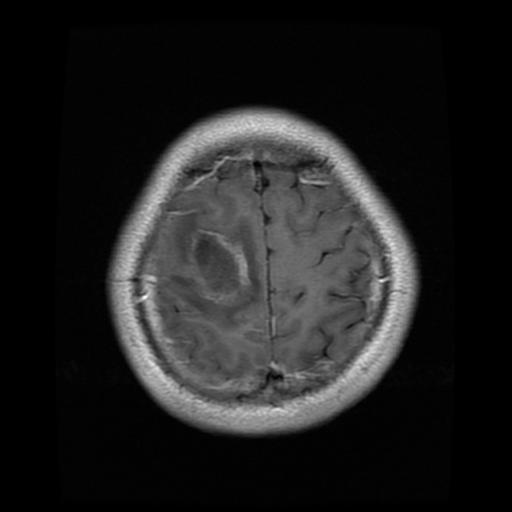
Label: glioma